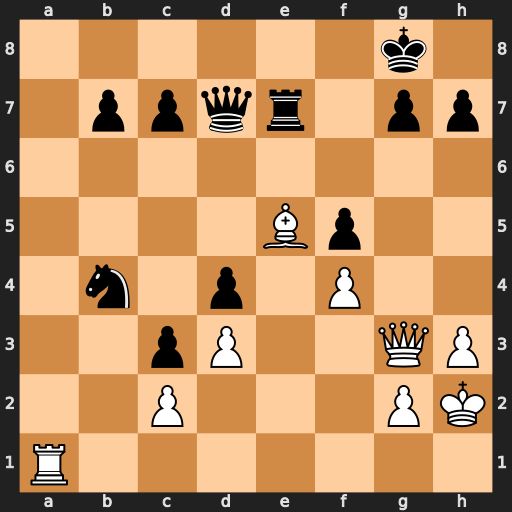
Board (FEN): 6k1/1ppqr1pp/8/4Bp2/1n1p1P2/2pP2QP/2P3PK/R7
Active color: w
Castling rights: -
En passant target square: -
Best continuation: Ra8+ Re8 Rxe8+